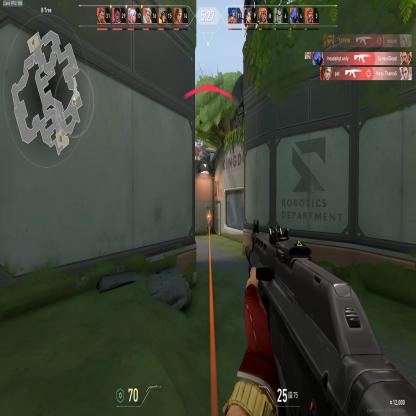
Label: enemy